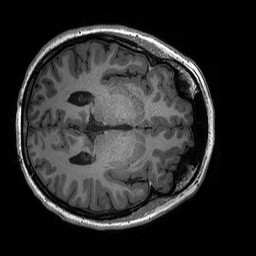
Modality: T1w
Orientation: axial
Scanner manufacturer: siemens
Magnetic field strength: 3 T
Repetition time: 2.3 s
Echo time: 0.00294 s